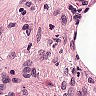
Metastatic tissue present: no